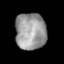
Tissue: lung
Cell type: Endothelial cells
Senescence score: 0.1889
Nuclear area (px): 1111
Mean DAPI intensity: 154.234